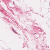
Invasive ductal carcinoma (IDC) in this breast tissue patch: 0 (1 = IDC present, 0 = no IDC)